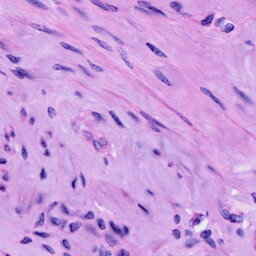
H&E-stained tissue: Cervix